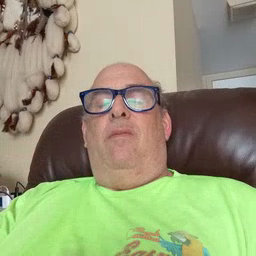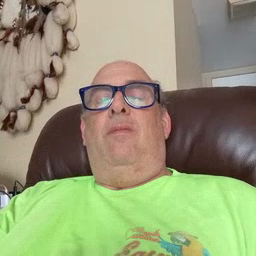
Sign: before